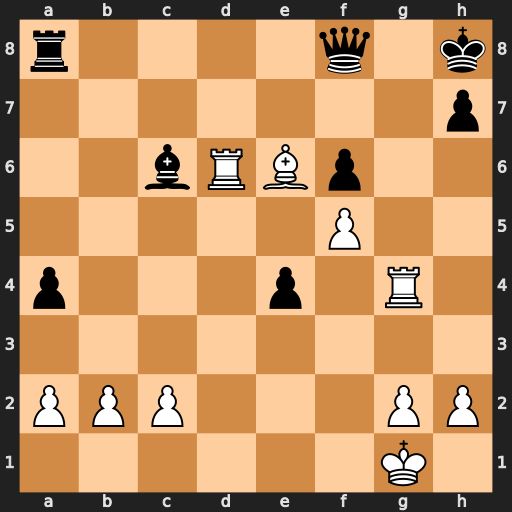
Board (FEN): r4q1k/7p/2bRBp2/5P2/p3p1R1/8/PPP3PP/6K1
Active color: w
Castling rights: -
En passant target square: -
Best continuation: Rg8+ Qxg8 Bxg8 Kxg8 Rxc6